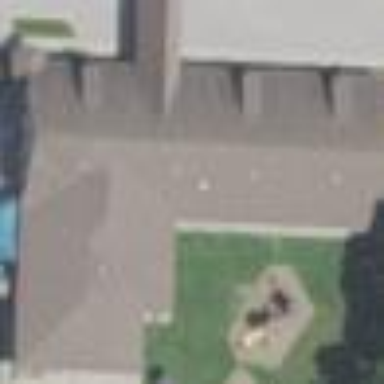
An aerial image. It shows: Kindergarten located within school building.